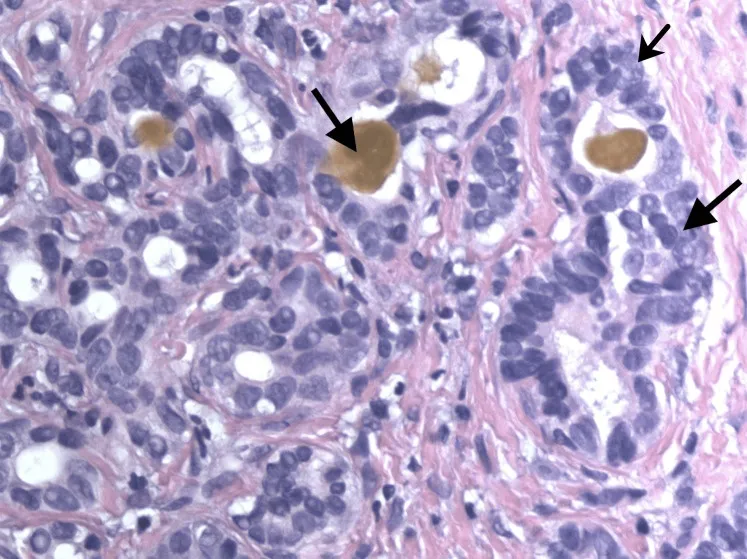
Histopathology showing entrapped bile and proliferation of glandular epithelial cells with nuclear atypia (H&E x400).
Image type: pathology (h&e)